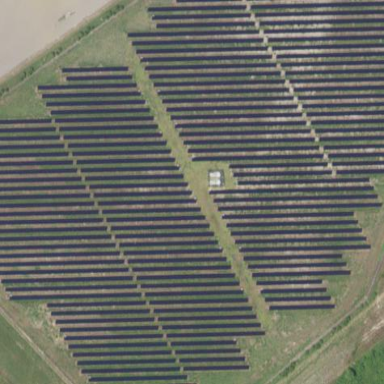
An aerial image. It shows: Solar power plant using photovoltaic technology.